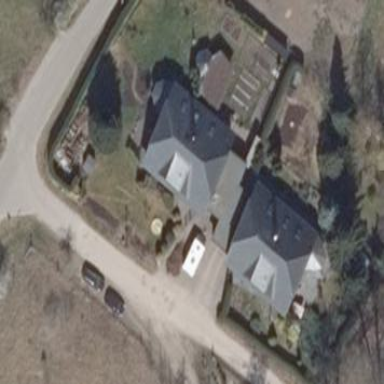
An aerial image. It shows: Detached building with grey half-hipped roof oriented along one side.